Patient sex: F
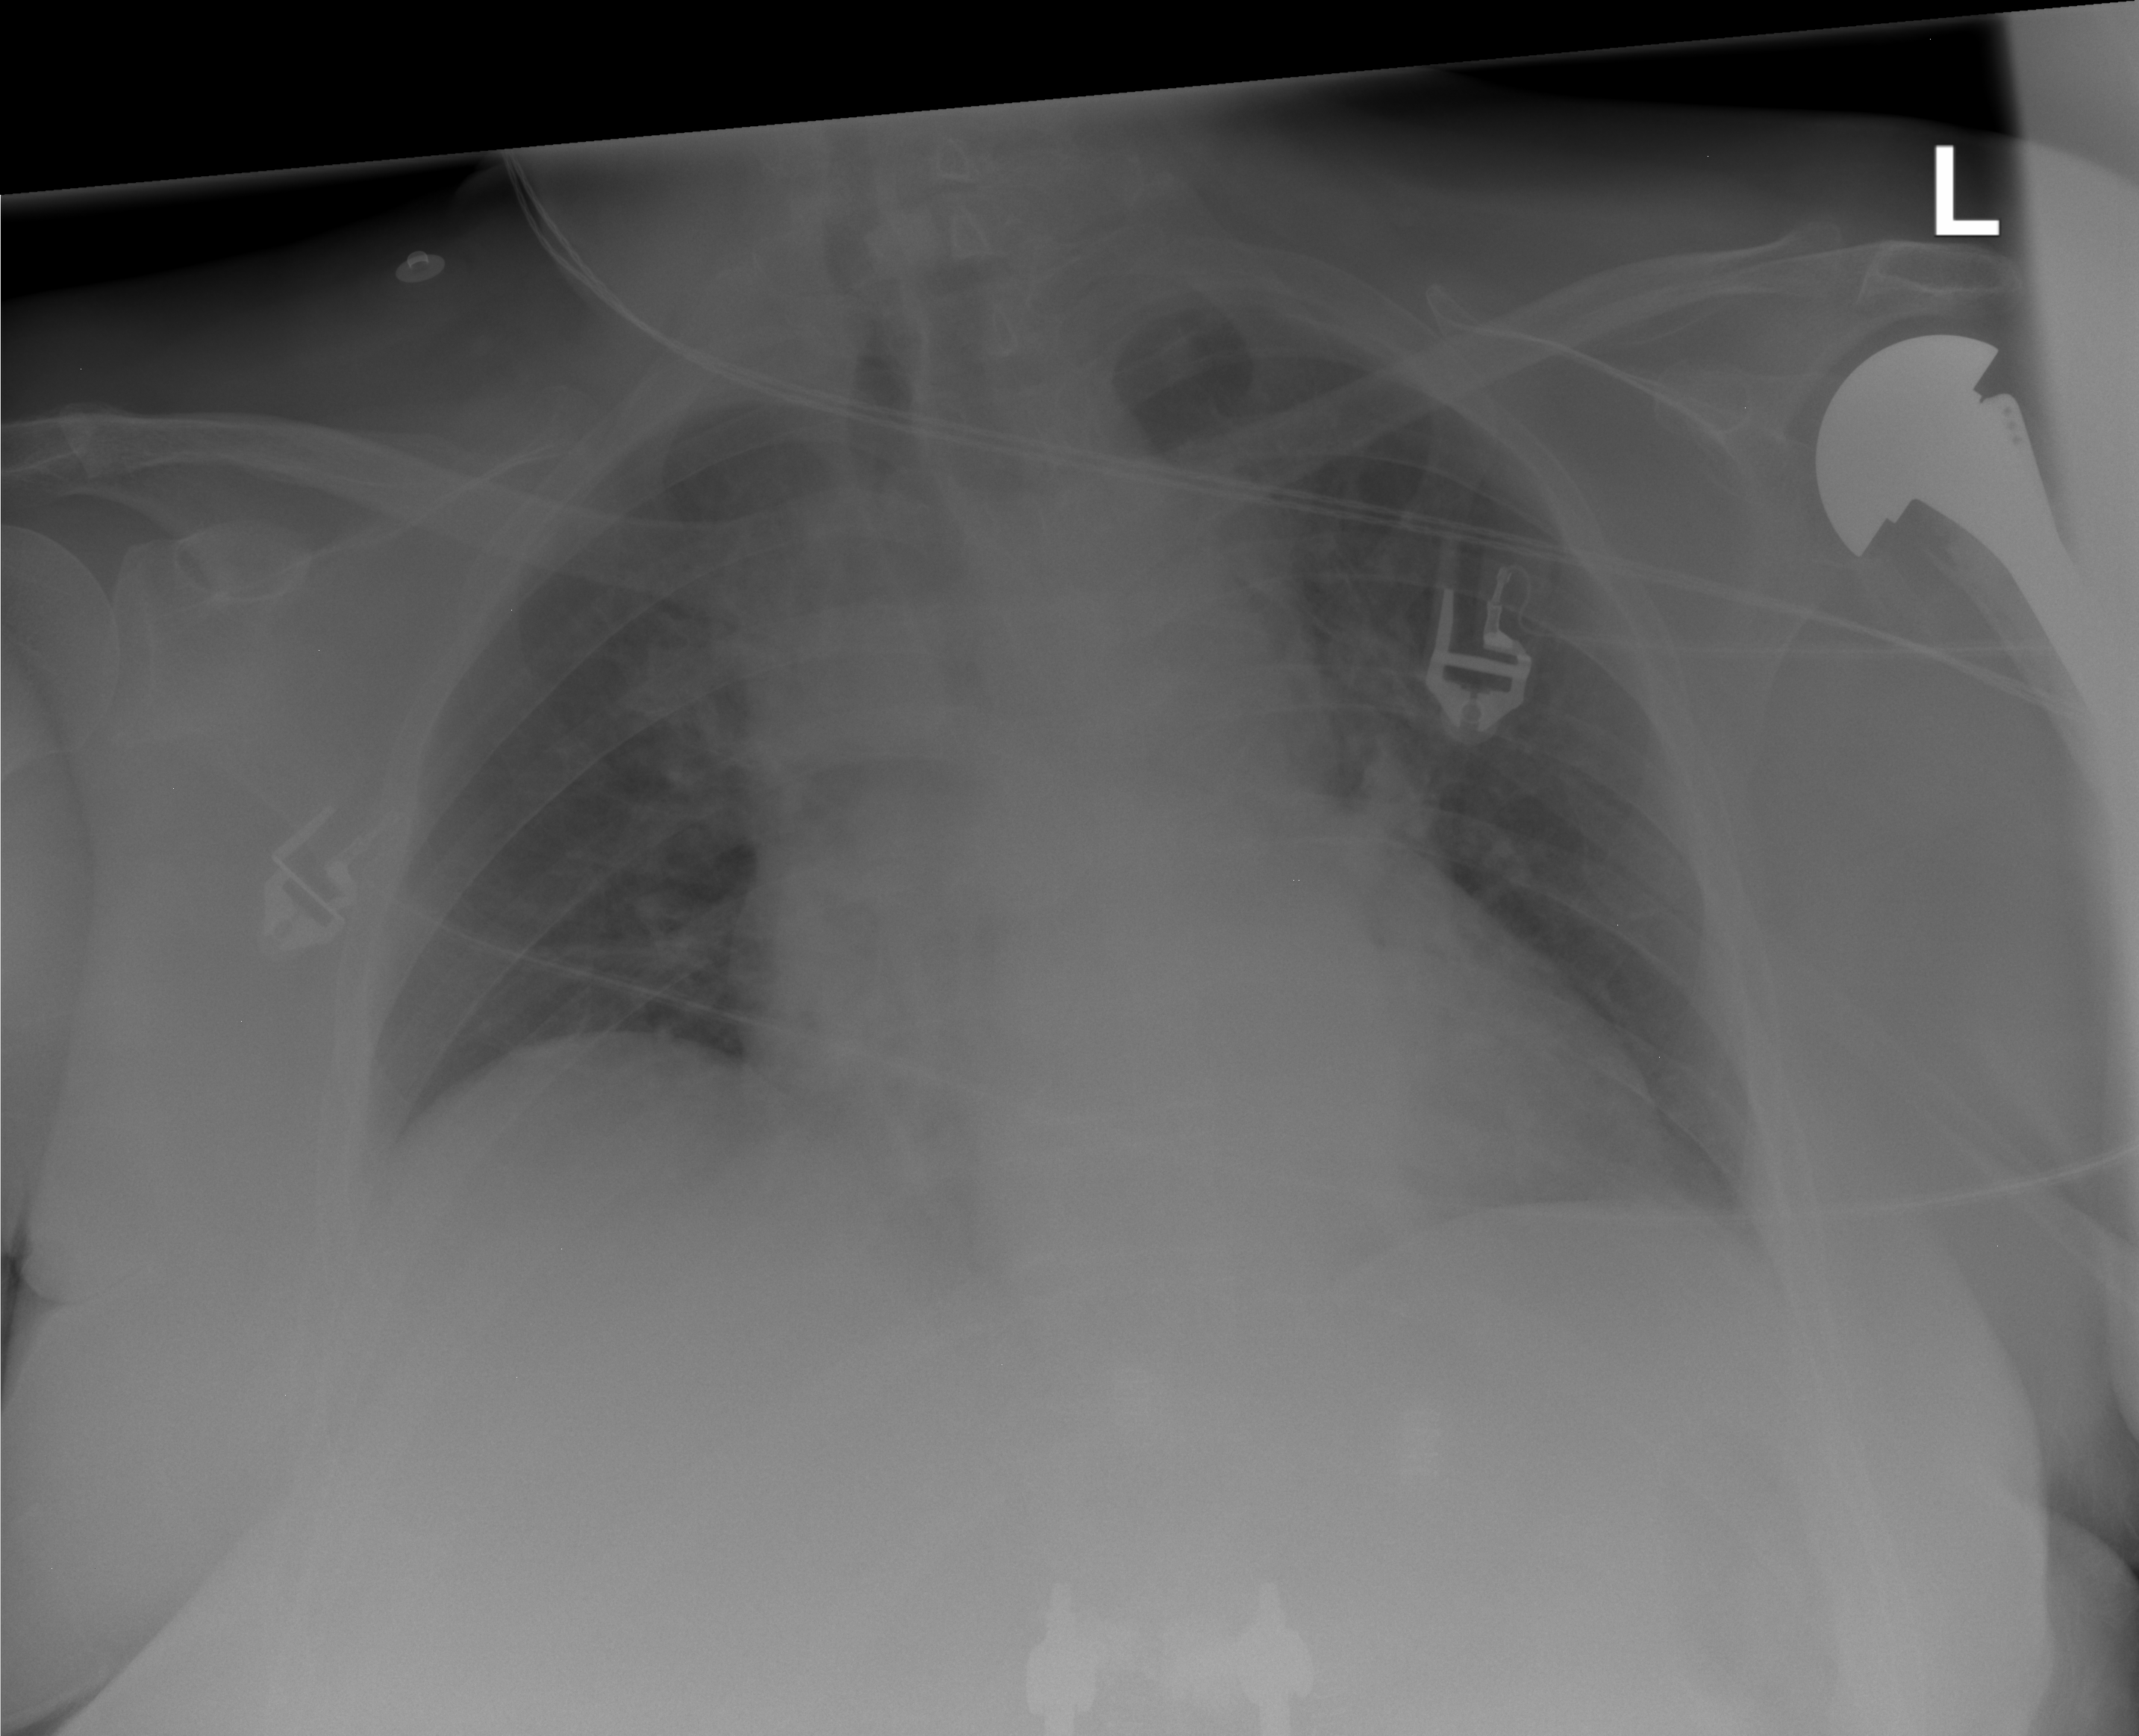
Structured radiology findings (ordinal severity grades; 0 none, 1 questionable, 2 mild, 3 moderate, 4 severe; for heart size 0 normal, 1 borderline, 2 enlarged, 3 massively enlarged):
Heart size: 2
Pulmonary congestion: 2
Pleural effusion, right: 0
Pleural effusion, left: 0
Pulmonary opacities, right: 0
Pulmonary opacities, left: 0
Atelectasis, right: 0
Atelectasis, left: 0